Question: I've some images on my iOS application which is partially transparent (format is PNG).
Can i find CGRect areas of non-transparent areas on an image?

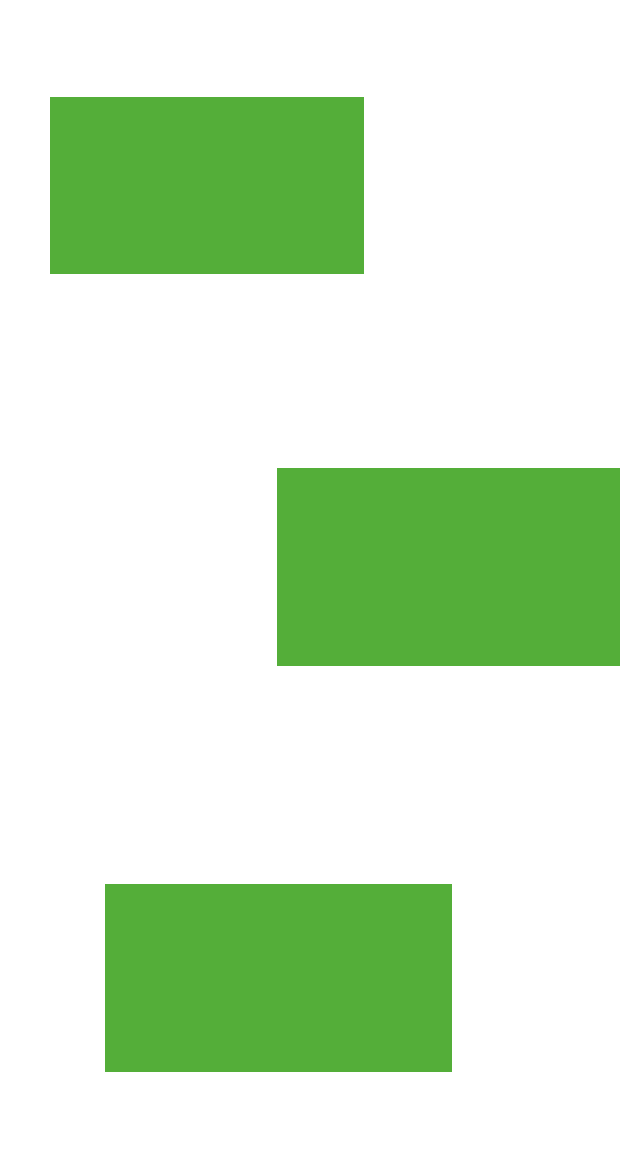
Answer: I am not aware of any function that would give this out of the box.
But you can write your own function. All you need to do is to get the color of pixels one by one and figure out if they make a rect or not.
To get this you can use the following code.
'''
CGImageRef image = [myUIImage CGImage];
NSUInteger width = CGImageGetWidth(image);
NSUInteger height = CGImageGetHeight(image);
CGColorSpaceRef colorSpace = CGColorSpaceCreateDeviceRGB();
unsigned char *rawData = malloc(height * width * 4);
NSUInteger bytesPerPixel = 4;
NSUInteger bytesPerRow = bytesPerPixel * width;
NSUInteger bitsPerComponent = 8;
CGContextRef context = CGBitmapContextCreate(rawData, width, height, bitsPerComponent, bytesPerRow, colorSpace, kCGImageAlphaPremultipliedLast | kCGBitmapByteOrder32Big);
CGColorSpaceRelease(colorSpace);
CGContextDrawImage(context, CGRectMake(0, 0, width, height));
CGContextRelease(context);
// Now your rawData contains the image data in the RGBA8888 pixel format.
int byteIndex = (bytesPerRow * yy) + xx * bytesPerPixel;
red = rawData[byteIndex];
green = rawData[byteIndex + 1];
blue = rawData[byteIndex + 2];
alpha = rawData[byteIndex + 3];
'''
This was originally posted at this <URL>